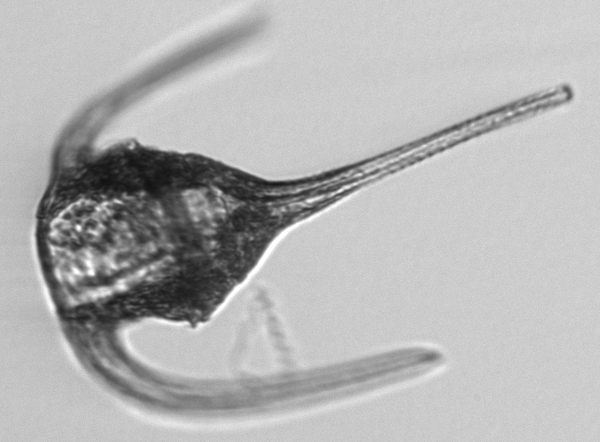
Label: Tripos